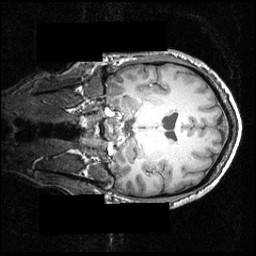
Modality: T1w
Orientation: coronal
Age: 29
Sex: male
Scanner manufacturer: siemens
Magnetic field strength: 3.951 T
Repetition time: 1.5 s
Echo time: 0.00335 s